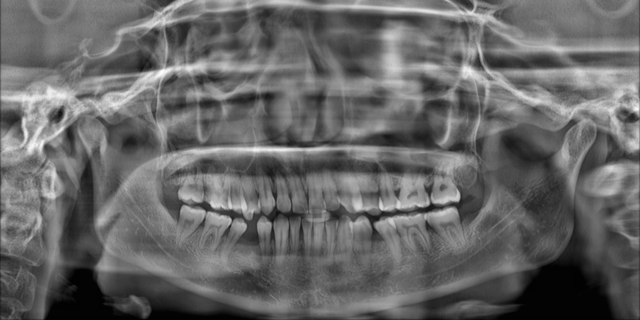
adult